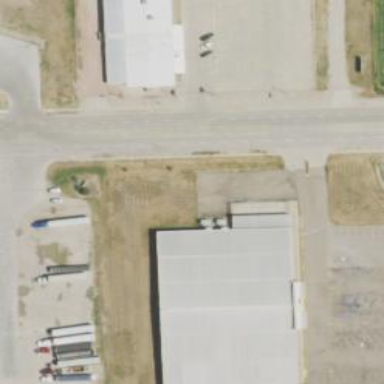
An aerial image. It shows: Retail building.